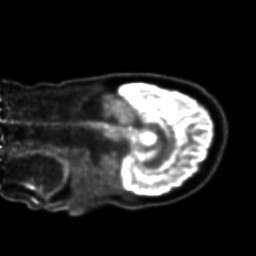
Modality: PET
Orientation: sagittal
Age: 42
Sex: male
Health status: ill